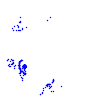
Particle: kaon